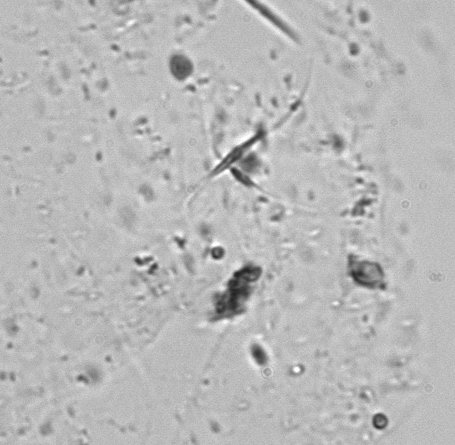
Label: Phaeocystis